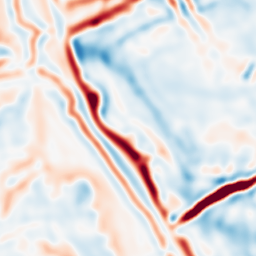
Category: multiscale
Decomposition family: log
Decomposition parameters: sigma: 5
Upsampling method: regularized
Upsampling parameters: scale: 2
lambda_reg: 0.001
Upsampling scale: 2